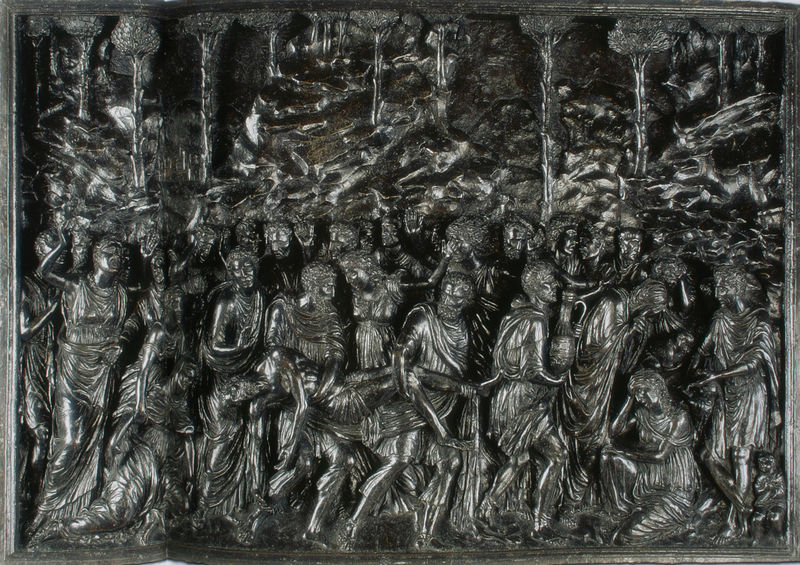
Titel: Grabtragung Chisti
Künstler: Andrea Riccio
Standort: Washington
Institution: National Gallery of Art, Kress Collection
Schlagwörter: baum, berg, dunkel, felsen, gott, gruppe, körper, lendenschurz, mann, schatten, wasser, weiß, baumstämme, bäume, frauen, landschaft, menschen, bewegung, frau, getränk, grau, holz, kleider, licht, männer, profil, schwarz, strasse, säulen, tür, tiere, weg, leute, masse, versammlung, alt, bart, bärte, trinken, arme, falten, leiche, mensch, rahmen, silber, sockel, stehen, stein, tod, tot, toter, tragen, trauer, gesten, hände, nass, kirche, gewand, haare, stoff, gewänder, kind, mutter, personen, renaissance, wald, anhöhe, kinder, pferde, amphore, henkel, kanne, krug, skulptur, statue, vase, beine, relief, seitlich, liegen, düster, italien, last, laufen, gebirge, zug, figuren, erhaben, krieg, schlacht, stämme, kaiser, soldaten, essen, tafel, wein, glanz, metall, tiefe, bronze, faltenwurf, platte, knie, fallen, foto, fotografie, photographie, eisen, gefäß, antike, dom, weinen, viele, durcheinander, knien, soldat, getümmel, zeremonie, mythologie, menschenmenge, viel, darstellung, sieg, altar, kapitelle, schnitzerei, photo, fries, verzweiflung, skulpturen, beerdigung, begräbnis, krüge, statuen, christus, grab, jesus, kreuzabnahme, kreuzigung, leichnam, elend, leid, schreien, toga, lichtspiel, hunger, krieger, knieen, dicht, prozession, umzug, isokephalie, kreig, maria, vertreibung, beweinung, trauern, fotographie, tunika, hirten, träger, schrei, rhetorisch, grablegung, sklaven, rundungen, schnitzwerk, drau, christi, klagen, römisch, kassette, unterwelt, tief, hochrelief, tuniken, gekreuzigter, christ, abnahme, tehen, patina, schwraz, gewimmel, passion, einzug, ampore, sequenz, klage, meatall, alta, halbrelief, keuzigung, jammer, massenszene, getragen, trauerzug, ampher, grablegung christi, menshcne, sequenzen, leichenzug, kniens, gewändern, fiti, verzeweiflung, drei dimensional, anhöhe gebirge, besiegung, bildpersonal, einhalt, tafle, totenfeier, tummeln, bettelnd, könihe, leichenträger, giere, durcheinndder